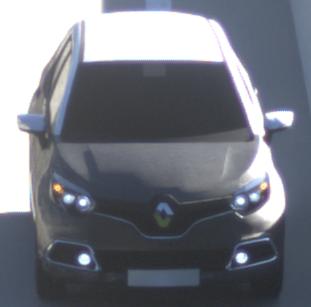
Make: Renault
Model: Captur ENERGY TCe 90
Detailed model: Captur (I)
Model produced from: 2013/06
Model produced until: 2015/05
Doors: 5
Color: gray
Road condition: dry road
Daytime: sunrise or sunset
Contrast: medium contrast